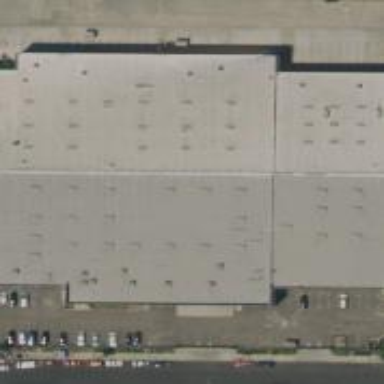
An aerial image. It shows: Warehouse building.